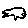
Label: fish